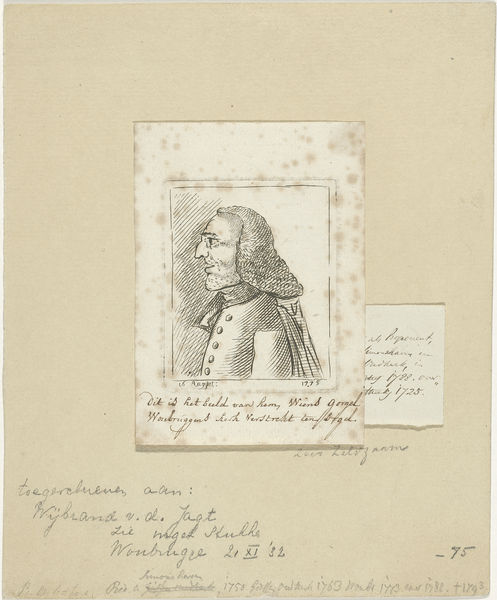
Titel: Portret van Bartholomeus Ouboter
Künstler: Wijbrand van der Jagt
Standort: Amsterdam
Institution: Rijksmuseum
Schlagwörter: mann, hintergrund, nase, profil, schwarz, skizze, weiss, zeichnung, anzug, bart, jacke, rahmen, portrait, haare, mantel, knopf, perücke, schrift, papier, knöpfe, name, text, brille, bleistift, flecken, gelehrter, handschrift, büttenpapier, notizen, 75, 1725, sütterlion